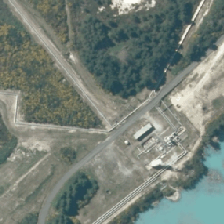
Land cover: urban_build_up